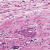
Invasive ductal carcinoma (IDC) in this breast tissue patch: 0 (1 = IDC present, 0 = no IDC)